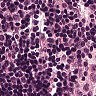
Metastatic tissue present: no